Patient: sex M, age 64
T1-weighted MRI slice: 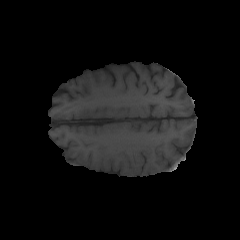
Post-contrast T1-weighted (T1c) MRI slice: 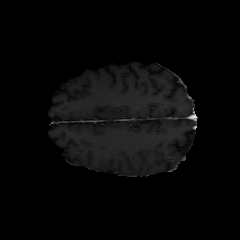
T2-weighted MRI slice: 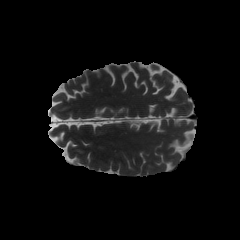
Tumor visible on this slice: no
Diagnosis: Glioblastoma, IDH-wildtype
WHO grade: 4